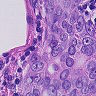
Metastatic tissue present: yes